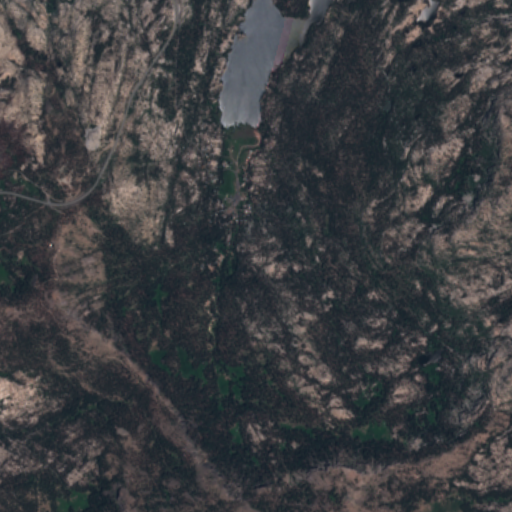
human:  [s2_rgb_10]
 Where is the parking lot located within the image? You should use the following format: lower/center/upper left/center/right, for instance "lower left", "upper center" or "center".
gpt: The parking lot is located in the center left of the image.
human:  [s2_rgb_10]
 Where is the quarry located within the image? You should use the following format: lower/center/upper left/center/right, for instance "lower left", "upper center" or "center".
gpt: The quarry is located in the upper left of the image.
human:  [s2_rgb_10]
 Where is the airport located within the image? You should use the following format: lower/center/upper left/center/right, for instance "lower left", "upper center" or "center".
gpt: There is no airport in the image.